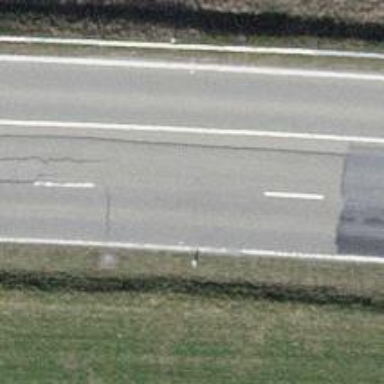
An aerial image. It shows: Primary highway.